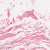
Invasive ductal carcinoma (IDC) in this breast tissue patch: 0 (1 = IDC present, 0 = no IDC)